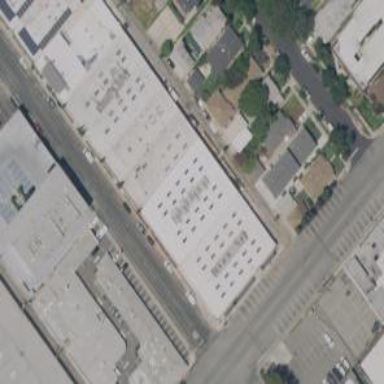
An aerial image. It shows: Industrial building.